Breast ultrasound image
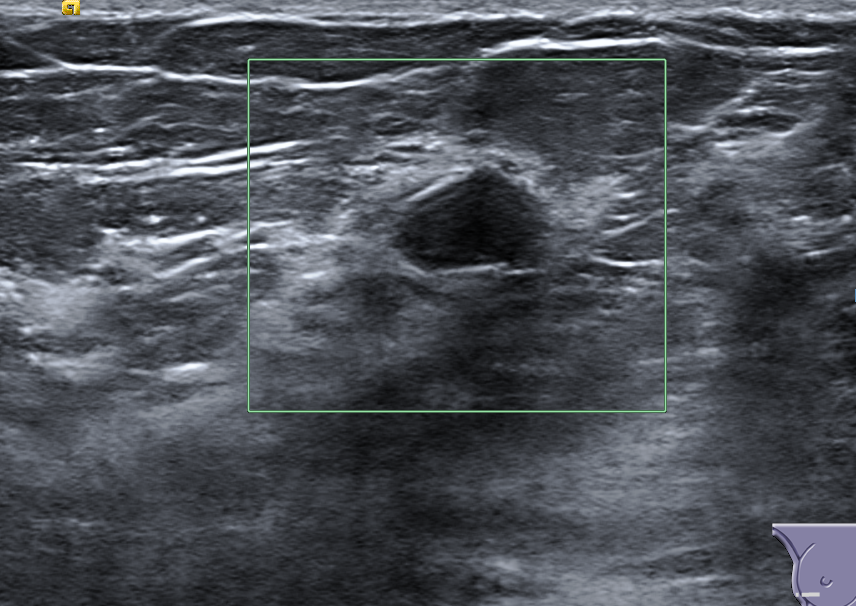
Diagnosis: benign